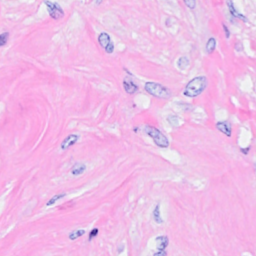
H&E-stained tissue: Breast